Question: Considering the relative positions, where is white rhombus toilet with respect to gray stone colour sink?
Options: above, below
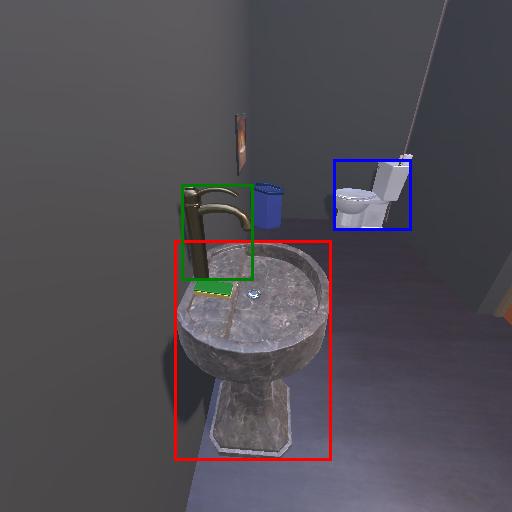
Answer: above